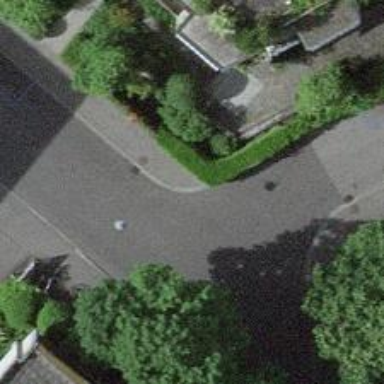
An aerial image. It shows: Raised kerb.